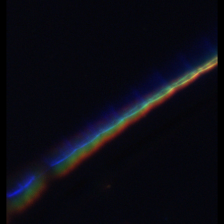
Taxon: Psuedo-nitzschia
Group: Diatoms